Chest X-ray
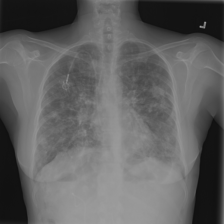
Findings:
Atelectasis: negative
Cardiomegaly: negative
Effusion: negative
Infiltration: negative
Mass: negative
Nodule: negative
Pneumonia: negative
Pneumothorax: negative
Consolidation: negative
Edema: negative
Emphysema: negative
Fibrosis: negative
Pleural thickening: negative
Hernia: negative